Interaction volume radius: 5 \u00c5
Interaction volume height: 20 \u00c5
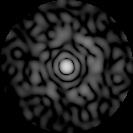
Disorder parameter: 0.8518